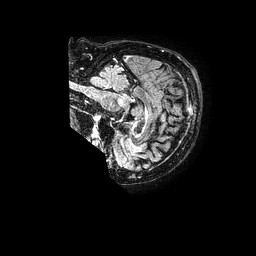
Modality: FLAIR
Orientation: sagittal
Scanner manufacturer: philips
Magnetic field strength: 1.5 T
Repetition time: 8 s
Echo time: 0.3032 s